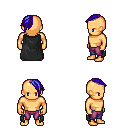
a pixel art fantasy rpg character, male body template, human, tanned skin, black cape, magenta pants, blue long mohawk hairstyle, four views (front, back, left, right), 2x2 character sprite sheet, small pixel art, hard edges, no anti-aliasing